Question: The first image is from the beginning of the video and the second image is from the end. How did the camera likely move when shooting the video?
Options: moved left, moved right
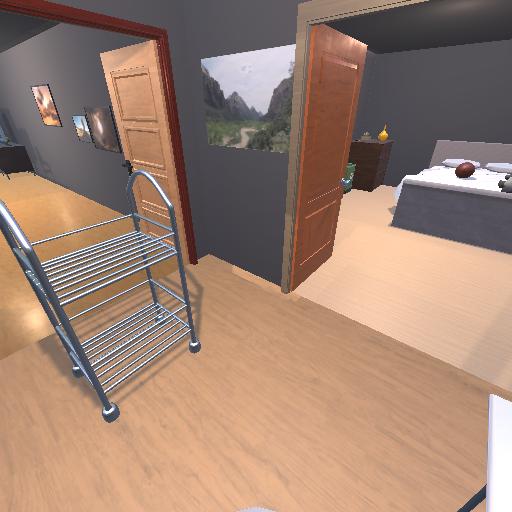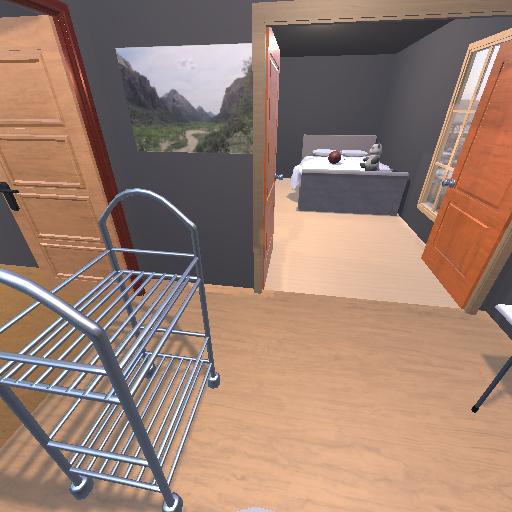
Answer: moved left